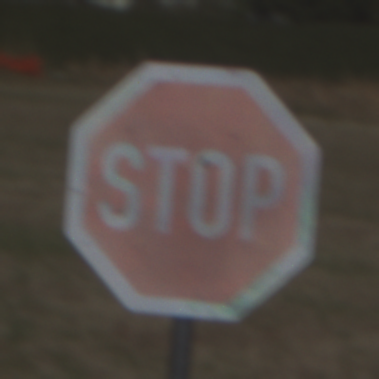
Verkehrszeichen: Stop
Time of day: MorningAfternoon
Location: Outdoor (Suburban)
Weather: PartlyCloudy
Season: NotSpecified
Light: Natural